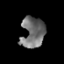
Tissue: prostate
Cell type: Myeloid cells
Senescence score: 0.2599
Nuclear area (px): 699
Mean DAPI intensity: 113.308